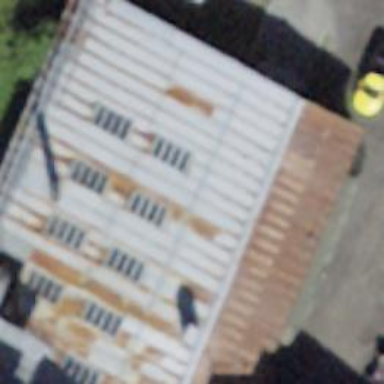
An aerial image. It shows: Industrial building.